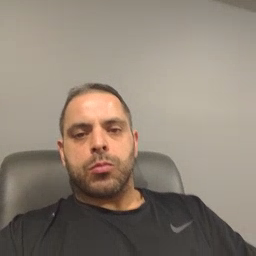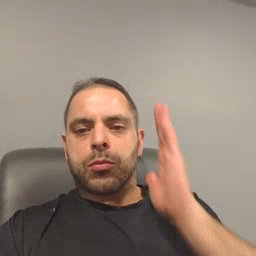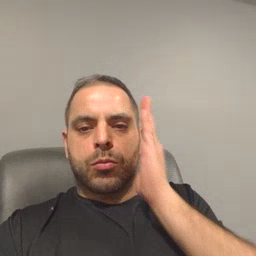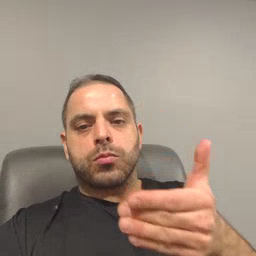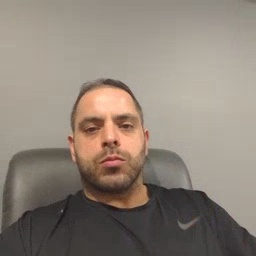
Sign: bedroom